Current action and preconditions to check: trajectory_clear

Your task: For each precondition in the list above, predict whether it will hold at this action.

Consider the current scene as observed from the mobile robot's camera, and analyze the predicted future states of all dynamic agents (e.g., people, animals, vehicles, or any moving entities) within the NEXT SECOND.

IMPORTANT: Only answer "very likely" if you are absolutely certain—based on strong, clear evidence—that a dynamic agent will violate the precondition in the predicted future state. Do NOT answer "very likely" for unlikely, ambiguous, or low-probability risks.

Ask yourself for each precondition: Is there a high probability, with clear and convincing evidence, that the predicted future states of any dynamic agent will interfere with the predicted future state of the currently executing action within the NEXT SECOND, causing that precondition to fail?

Assess the risk level based on these predictions. Use "likely" or "very likely" if motions create a clear risk of interference.

Use "neutral" or "improbable" if agents are nearby but their predicted paths are clearly diverging or non-conflicting.

Failure Risk Categories: "very improbable", "improbable", "neutral", "likely", "very likely"

Answer Format: Output ONLY the probability_of_failure value from these categories: "very improbable", "improbable", "neutral", "likely", "very likely"

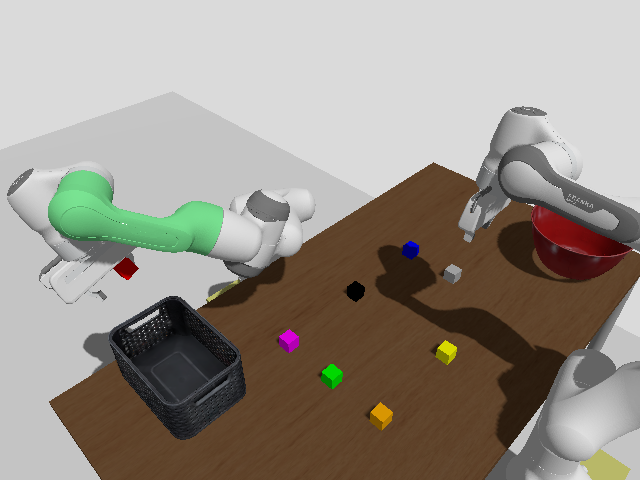

Answer: very improbable